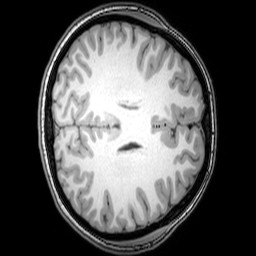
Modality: T1w
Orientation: axial
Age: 20
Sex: female
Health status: healthy
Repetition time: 0.081 s
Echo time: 0.037 s